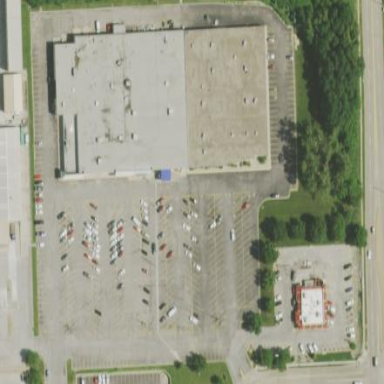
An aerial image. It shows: Retail building.